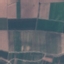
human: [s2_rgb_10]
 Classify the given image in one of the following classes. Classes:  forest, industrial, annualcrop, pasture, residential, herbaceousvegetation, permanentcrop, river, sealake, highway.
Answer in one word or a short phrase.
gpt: PermanentCrop